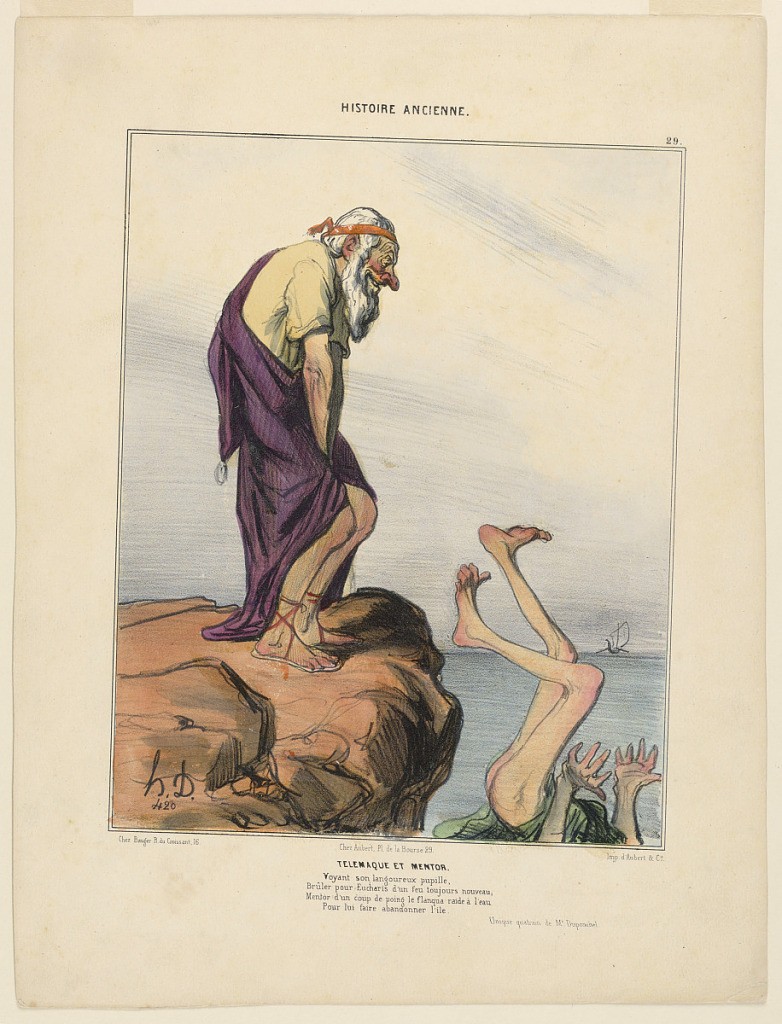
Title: Telemaque et Mentor, plate 29 from the Histoire Ancienne
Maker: Honore Daumier, French, 1808 – 1879
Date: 1842
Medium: hand colored lithograph on paper
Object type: Print
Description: Vertical rectangle. On a cliff in foreground, Mentor, crouched, hands between knees, grins as Telemachus falls backwards into the sea at the right.